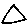
Label: triangle